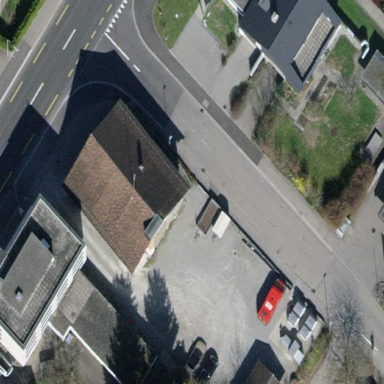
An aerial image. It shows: Garage.